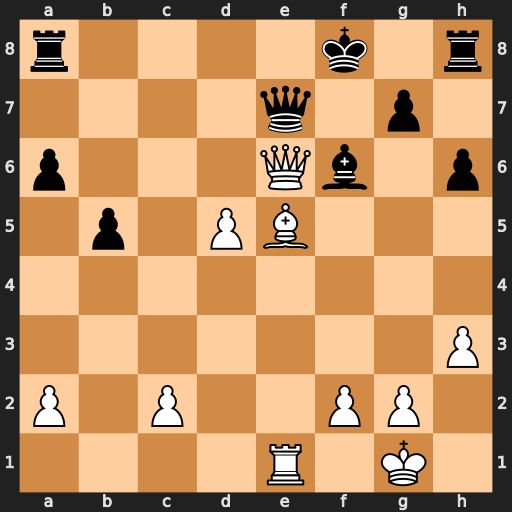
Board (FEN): r4k1r/4q1p1/p3Qb1p/1p1PB3/8/7P/P1P2PP1/4R1K1
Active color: w
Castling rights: -
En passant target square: -
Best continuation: Bd6 Qxd6 Qxd6+